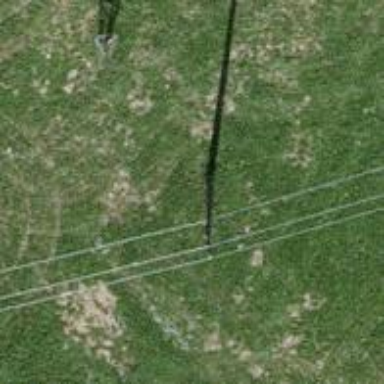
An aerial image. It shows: Power pole.